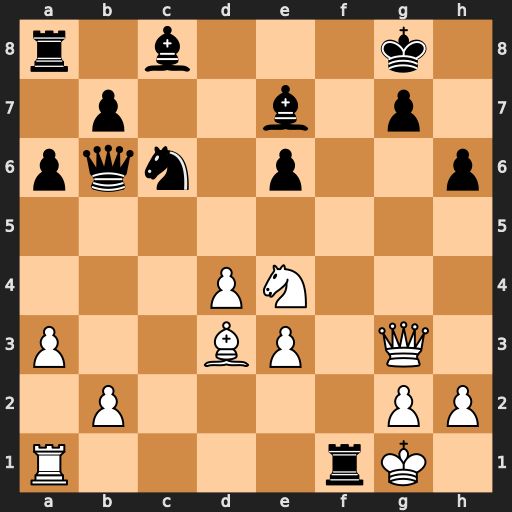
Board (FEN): r1b3k1/1p2b1p1/pqn1p2p/8/3PN3/P2BP1Q1/1P4PP/R4rK1
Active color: w
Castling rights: -
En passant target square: -
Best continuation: Rxf1 Bd7 Nc5